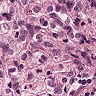
Metastatic tissue present: yes